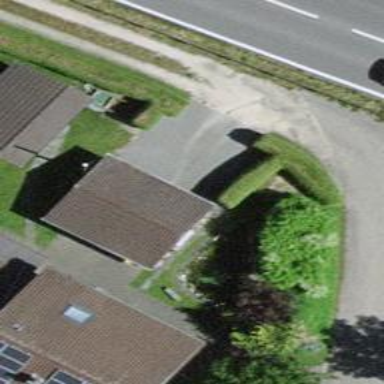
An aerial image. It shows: Garage building.